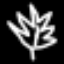
Label: leaf